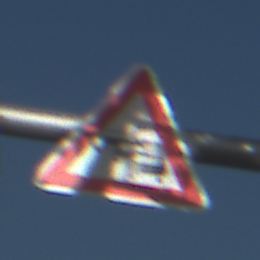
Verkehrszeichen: Stau
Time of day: MorningAfternoon
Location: Outdoor (Nature)
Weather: Clear
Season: NotSpecified
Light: Natural